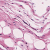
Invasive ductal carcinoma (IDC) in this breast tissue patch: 0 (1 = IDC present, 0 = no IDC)